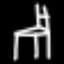
Label: chair